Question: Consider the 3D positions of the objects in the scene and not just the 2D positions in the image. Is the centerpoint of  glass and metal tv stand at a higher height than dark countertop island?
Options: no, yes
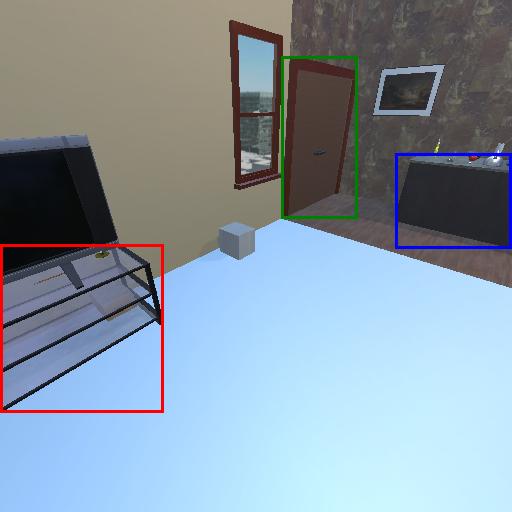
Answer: no